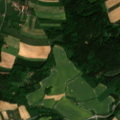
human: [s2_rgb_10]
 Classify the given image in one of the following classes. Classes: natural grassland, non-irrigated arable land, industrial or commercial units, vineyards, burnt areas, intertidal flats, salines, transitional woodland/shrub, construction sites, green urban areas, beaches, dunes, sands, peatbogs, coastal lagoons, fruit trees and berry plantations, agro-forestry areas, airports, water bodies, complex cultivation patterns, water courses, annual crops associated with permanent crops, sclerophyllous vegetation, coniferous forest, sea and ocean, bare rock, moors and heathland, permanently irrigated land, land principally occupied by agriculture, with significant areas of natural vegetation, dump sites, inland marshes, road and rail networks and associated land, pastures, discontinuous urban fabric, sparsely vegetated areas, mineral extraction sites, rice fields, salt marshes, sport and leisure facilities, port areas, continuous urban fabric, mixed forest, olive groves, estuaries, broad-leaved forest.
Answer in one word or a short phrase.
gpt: non-irrigated arable land, complex cultivation patterns, coniferous forest, mixed forest